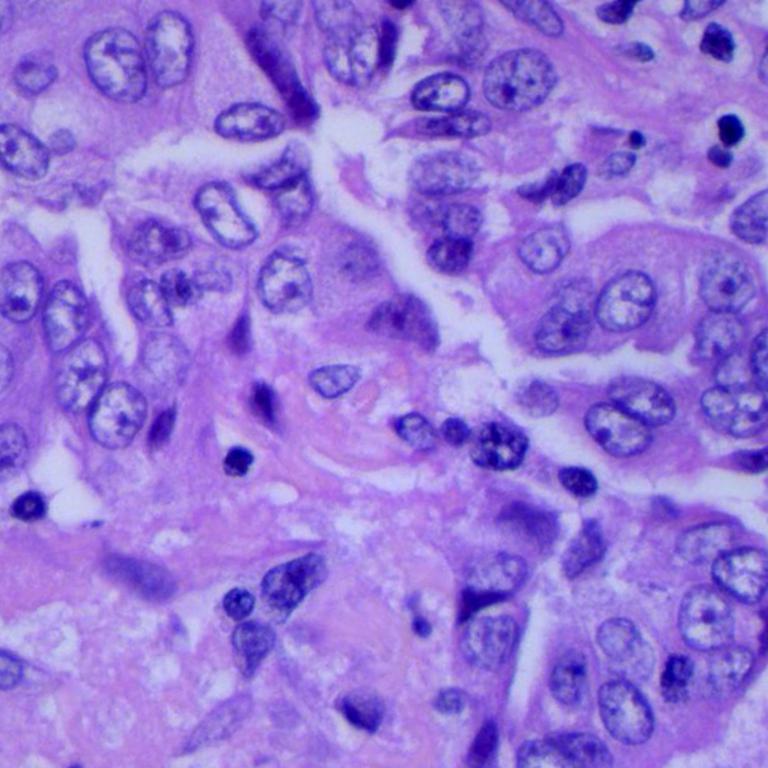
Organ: lung
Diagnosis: adenocarcinomas